Field crop: tomato
Growth stage: 1
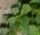
Species: solanum